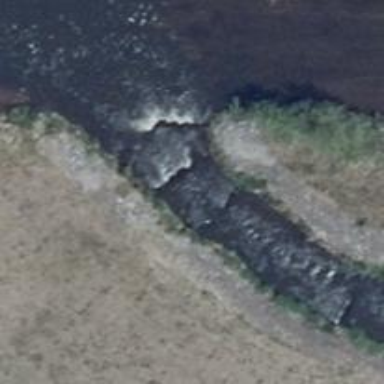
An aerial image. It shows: Weir along the waterway.